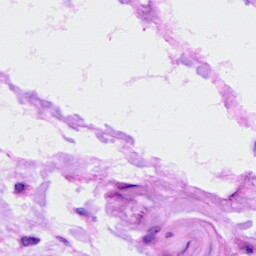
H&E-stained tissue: Ovarian